Question: How do I programmatically do the following:
Change empty cells to 0 in a pivottable.

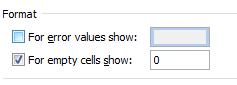
Answer: The PivotTable has a NullString property:
'''
activesheet.pivottables(1).nullstring = "0"
'''
for example.